RGB frame:
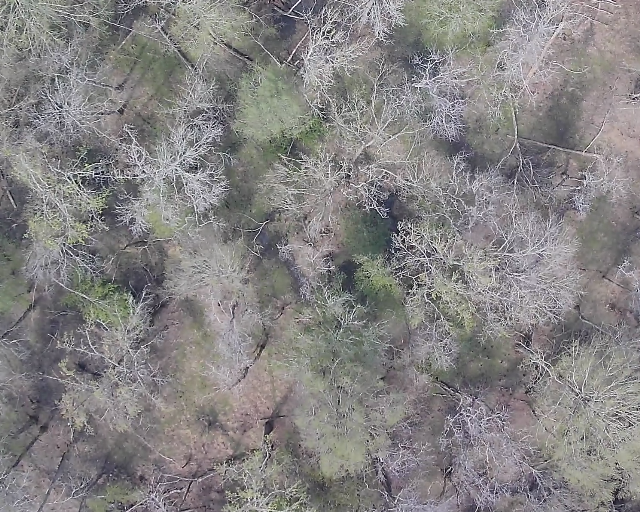
Thermal frame:
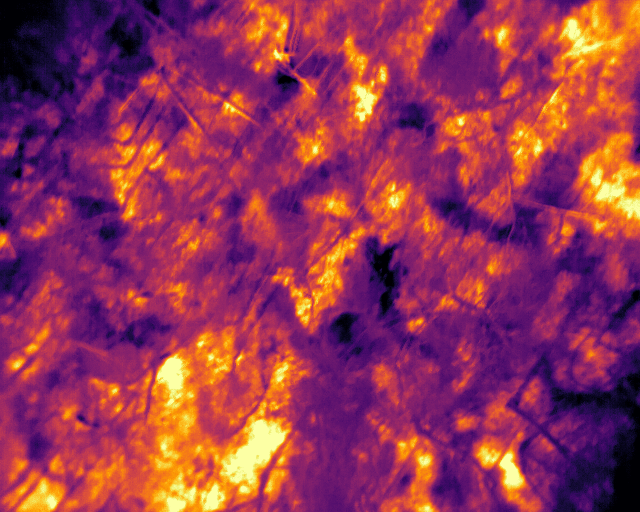
Captured: 2026-02-26 03:44:12
Pixels at or above 80 °C: 0 (fraction of frame: 0)